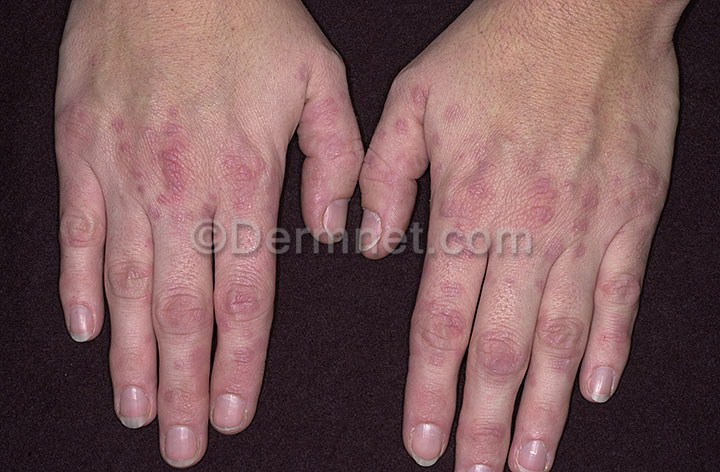
Disease: Vasculitis Photos